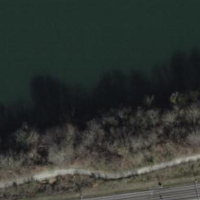
EUNIS habitat code: 15
Species observed at this site:
Euphorbia cyparissias